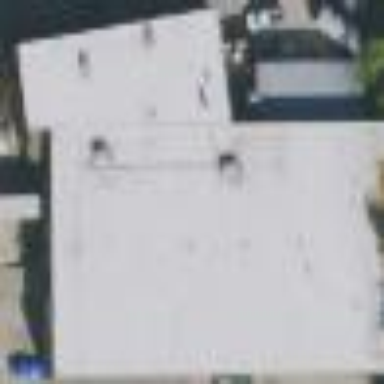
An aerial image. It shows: Warehouse.